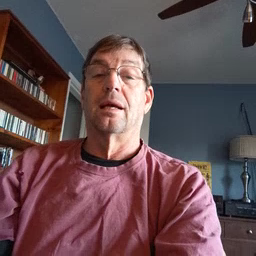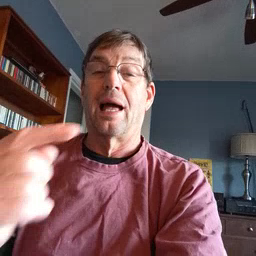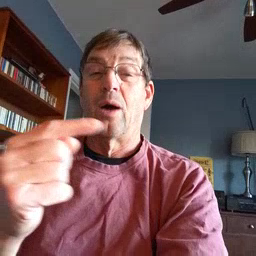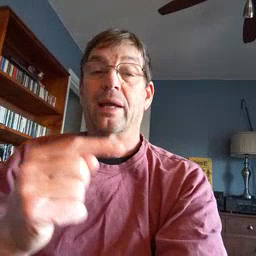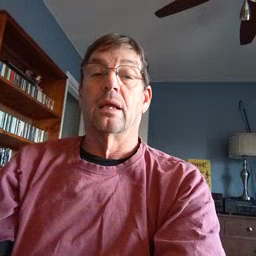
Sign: owie